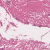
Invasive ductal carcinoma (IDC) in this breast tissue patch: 0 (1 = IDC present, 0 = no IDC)